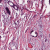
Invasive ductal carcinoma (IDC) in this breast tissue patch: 1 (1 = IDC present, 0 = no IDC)